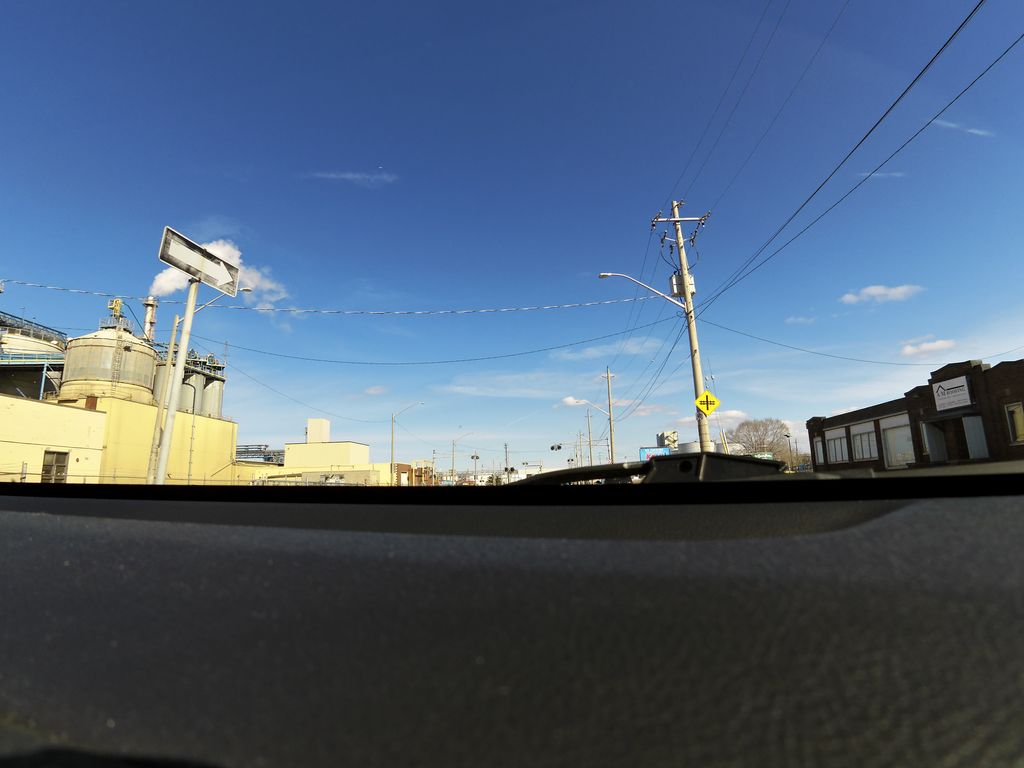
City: hamilton